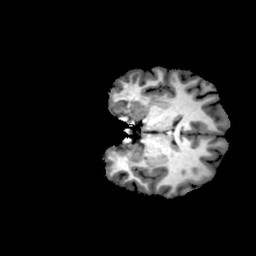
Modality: T1w
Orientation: coronal
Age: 18
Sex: female
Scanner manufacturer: philips
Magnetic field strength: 3 T
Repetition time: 0.0082 s
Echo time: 0.0037 s